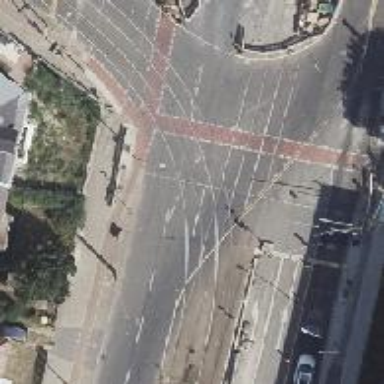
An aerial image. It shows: Tram crossing on the railway.